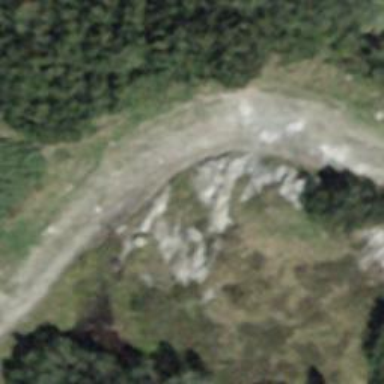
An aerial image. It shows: Rocky track with grade4 tracktype.